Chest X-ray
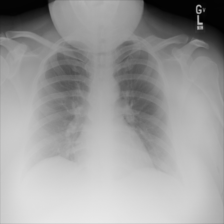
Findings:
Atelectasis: negative
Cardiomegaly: negative
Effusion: negative
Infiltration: negative
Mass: negative
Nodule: negative
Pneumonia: negative
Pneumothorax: negative
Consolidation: negative
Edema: negative
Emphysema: negative
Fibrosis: negative
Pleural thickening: negative
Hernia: negative